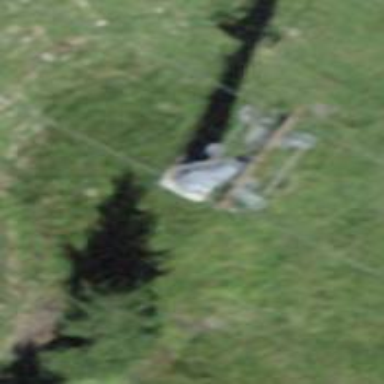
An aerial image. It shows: Pylon for aerialway.